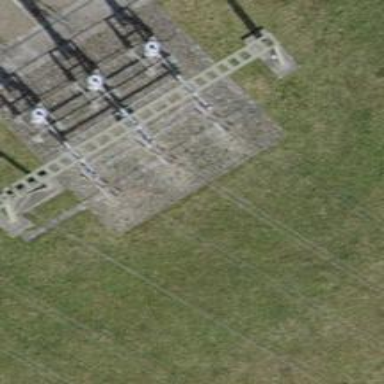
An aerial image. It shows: Insulator used in power systems.